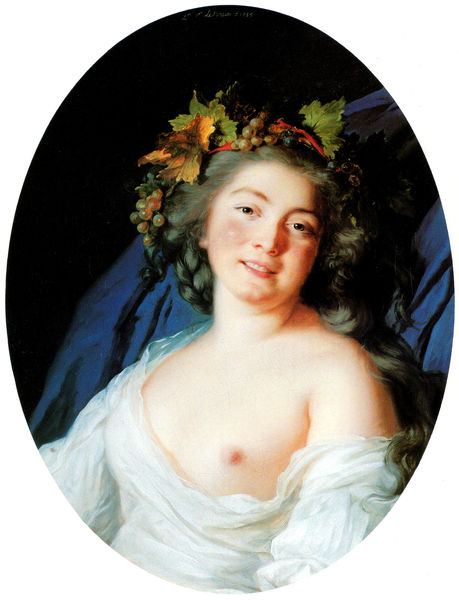
Titel: Bacchante
Künstler: Élisabeth Vigée Le Brun
Standort: Williamstown (Massachusetts)
Institution: Sterling and Francine Clatrk Art Institute
Schlagwörter: akt, blau, blätter, dunkel, gemälde, haut, kopf, körper, laub, nackt, schatten, umhang, weiß, grün, mädchen, sitzen, braun, brust, bunt, busen, decolte, frau, frisur, grau, haar, hell, hintergrund, kleid, licht, mund, nase, orange, schwarz, stirn, blick, dame, obst, rot, schleier, tuch, alt, blond, jung, augen, barock, blass, falten, faru, gesicht, haarschmuck, inkarnat, lang, bild, bildnis, hals, portrait, porträt, vorhang, öl, gewand, haare, mantel, sitzend, stoff, decke, nachthemd, blatt, augenbrauen, blässe, lippen, locken, puder, rosa, rouge, schulter, schultern, seide, oval, rund, trauben, lächeln, wangen, lasziv, zöpfe, backen, wein, zopf, brauen, büste, pupillen, angelehnt, muse, brustwarze, erotik, entblösst, geschlossen, satin, flechten, lachen, nacktheit, medaillon, beeren, haarkranz, kranz, anschauen, nasenlöcher, ranke, entspannt, zähne, weintrauben, geflochten, entblöst, bacchus, faun, nymphe, backe, bäckchen, frei, fröhlich, weinlaub, traube, weinblätter, weintraube, röte, rebe, reben, kopfschmuck, miniatur, bau, gebiß, cupido, warze, lüstern, perrücke, weinreben, gaze, lasierend, gepudert, bekränzt, graues haar, nippel, bachus, bacchantin, bacchantisch, bacchisch, bacchusikonografie, baccus, barbusig, früche, negkigee, penhaus, trauebn, verrutscht, wangenröte, weinbätter, weinkranz, weintaruben, madaillon, weibliches porträt, fruchtkranz, traubenkranz